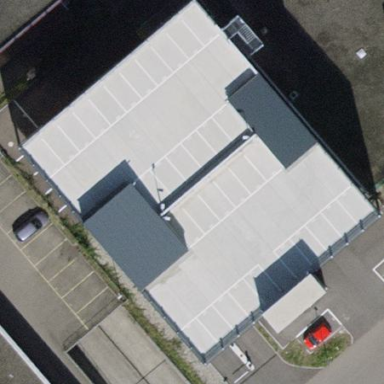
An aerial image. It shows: Multi-storey parking building.